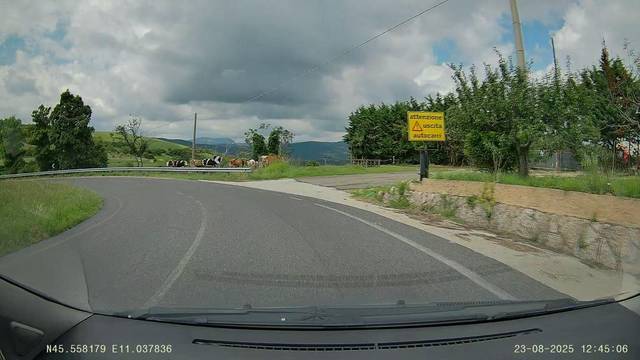
Region: Italy
Coordinates: 45.558, 11.038